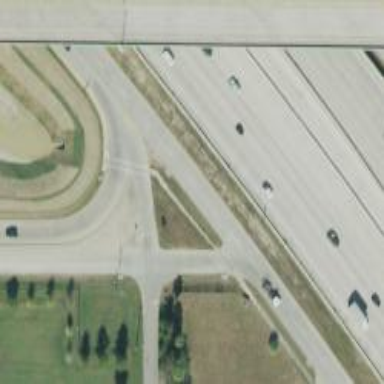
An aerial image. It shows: Secondary road with frontage road.